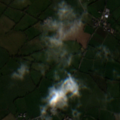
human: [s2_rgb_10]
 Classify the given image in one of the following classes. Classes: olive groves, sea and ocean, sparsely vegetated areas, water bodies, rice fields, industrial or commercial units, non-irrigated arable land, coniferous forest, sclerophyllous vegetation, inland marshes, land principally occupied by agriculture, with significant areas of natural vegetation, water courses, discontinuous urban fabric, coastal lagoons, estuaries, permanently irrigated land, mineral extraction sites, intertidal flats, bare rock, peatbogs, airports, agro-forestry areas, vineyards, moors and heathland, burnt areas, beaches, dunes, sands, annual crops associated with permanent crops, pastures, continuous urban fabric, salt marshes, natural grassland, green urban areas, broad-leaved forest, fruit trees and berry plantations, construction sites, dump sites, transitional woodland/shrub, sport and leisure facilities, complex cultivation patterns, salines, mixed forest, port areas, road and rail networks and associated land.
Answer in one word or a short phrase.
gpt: non-irrigated arable land, pastures